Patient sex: F
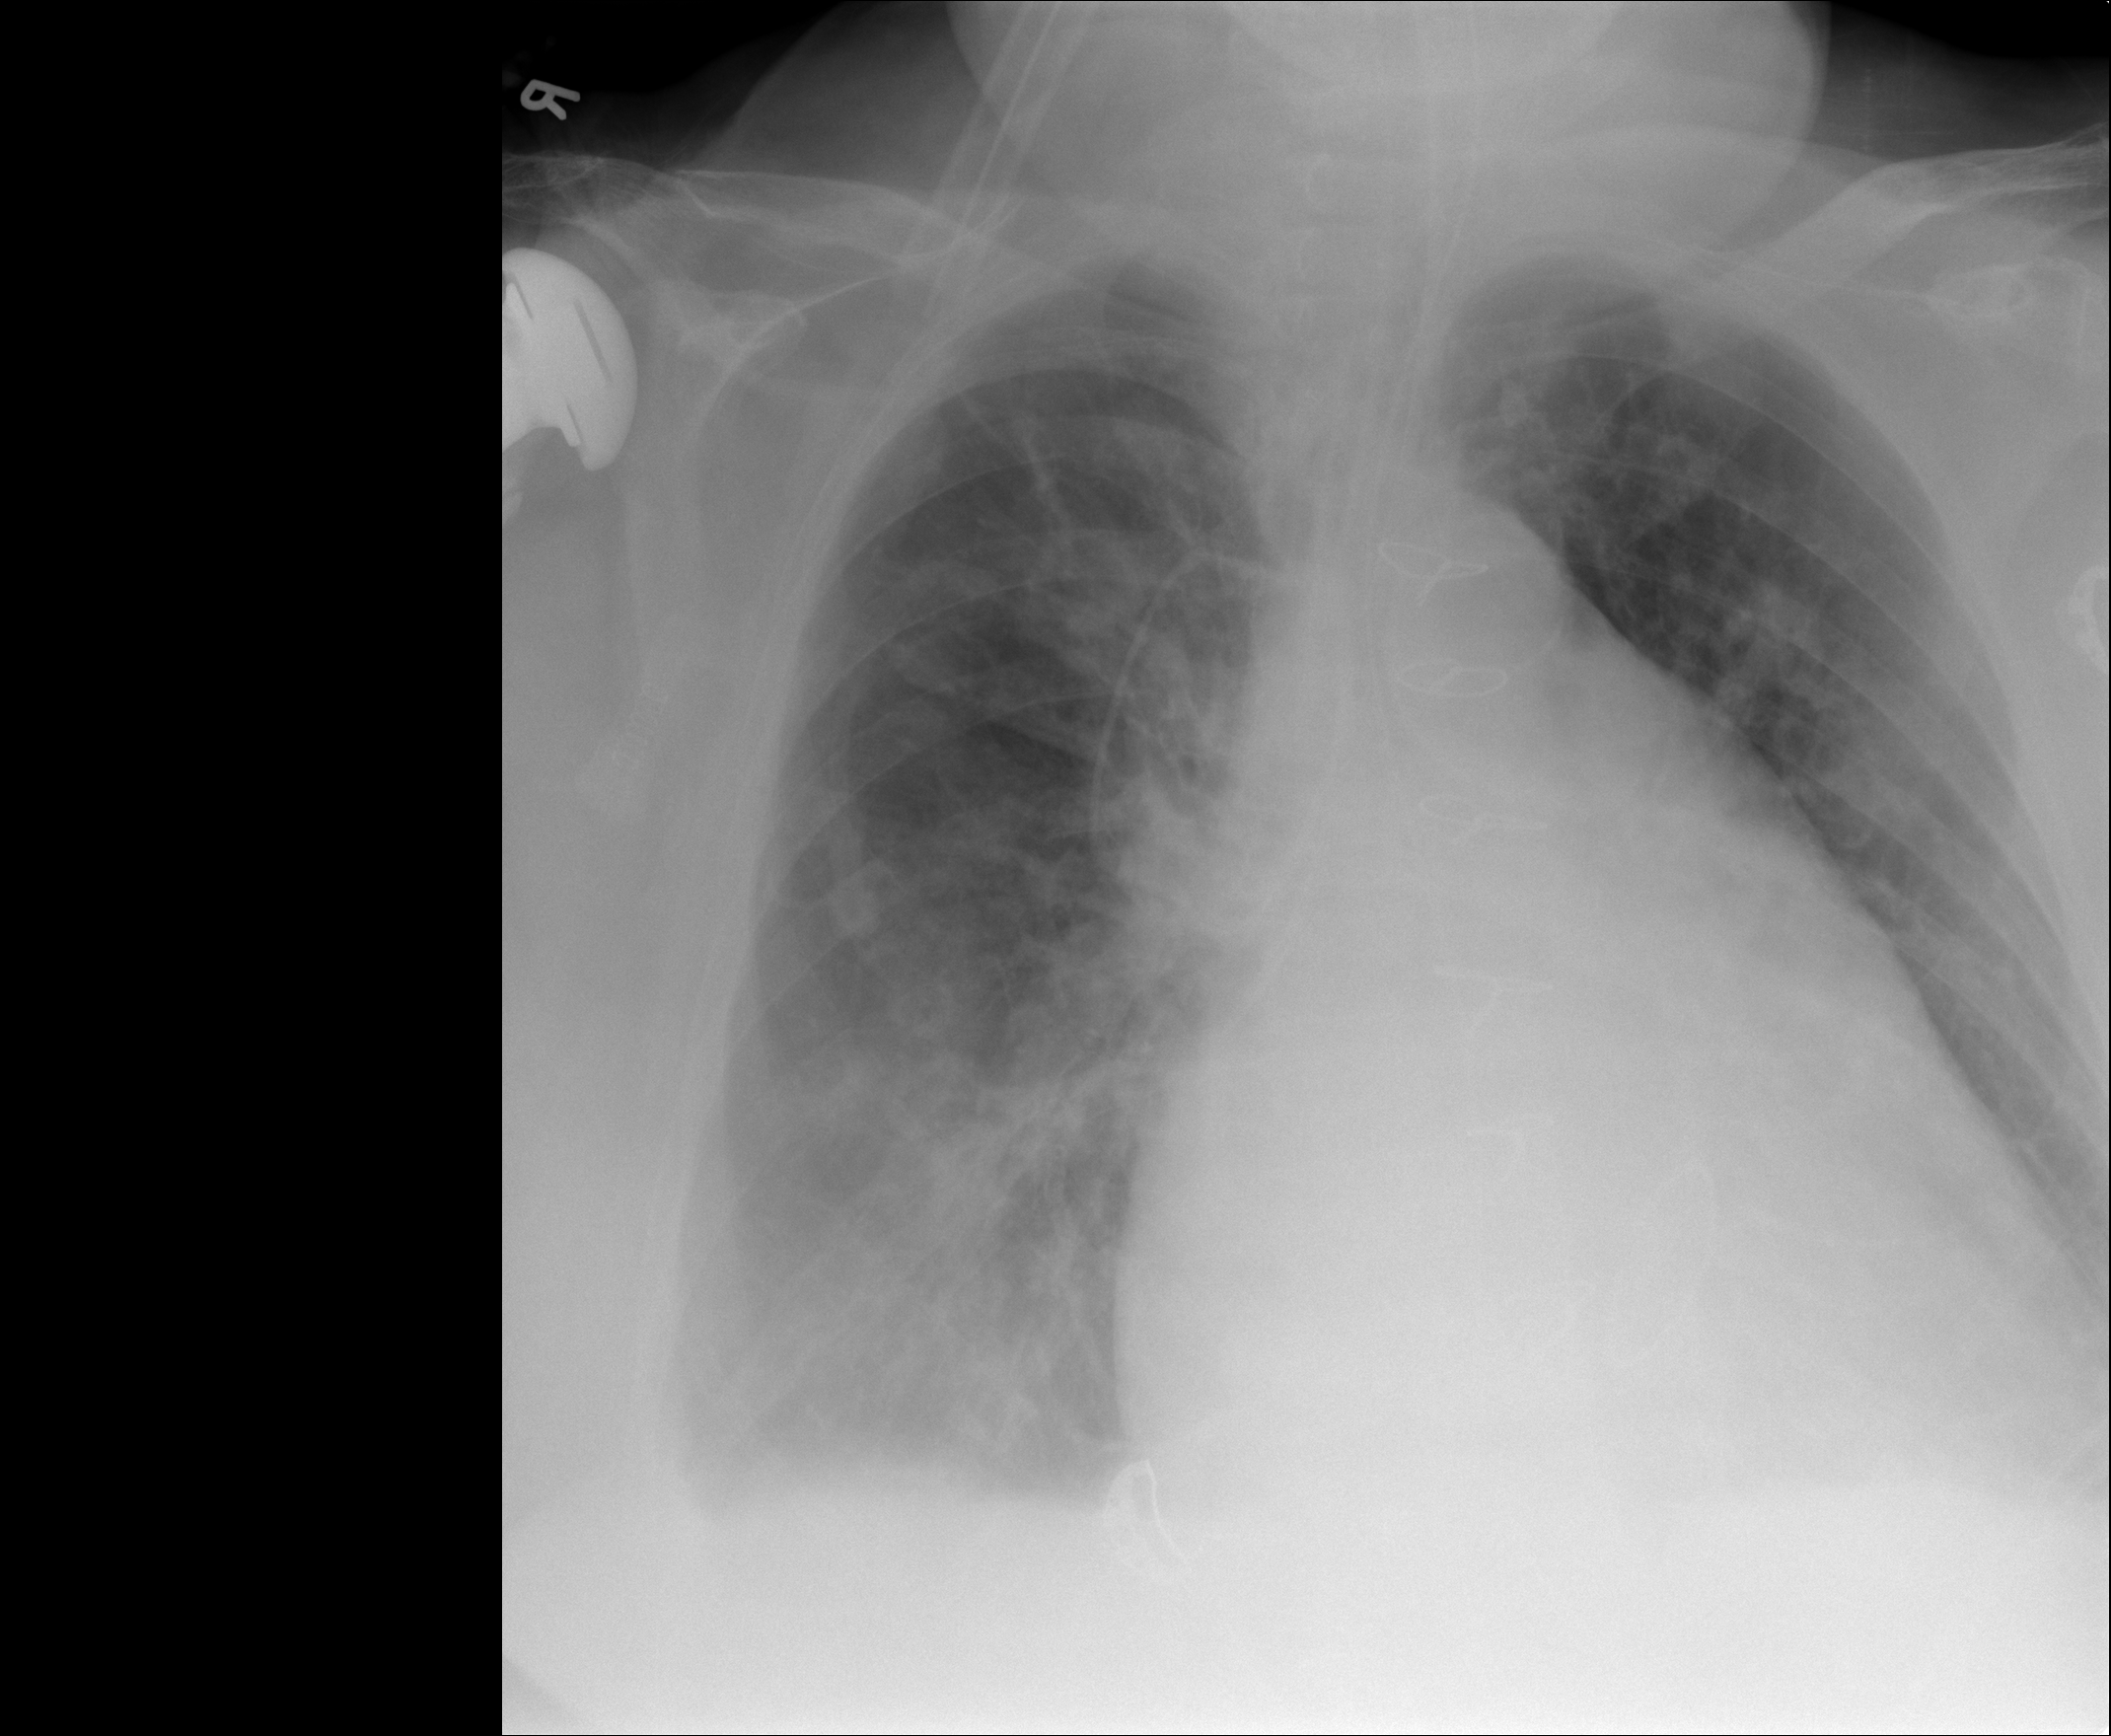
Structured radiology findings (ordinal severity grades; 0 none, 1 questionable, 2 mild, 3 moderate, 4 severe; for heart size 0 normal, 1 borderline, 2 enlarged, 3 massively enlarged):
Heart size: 3
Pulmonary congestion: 2
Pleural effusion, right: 3
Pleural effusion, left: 0
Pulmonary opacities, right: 0
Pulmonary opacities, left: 0
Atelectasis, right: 2
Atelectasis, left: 2